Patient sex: M
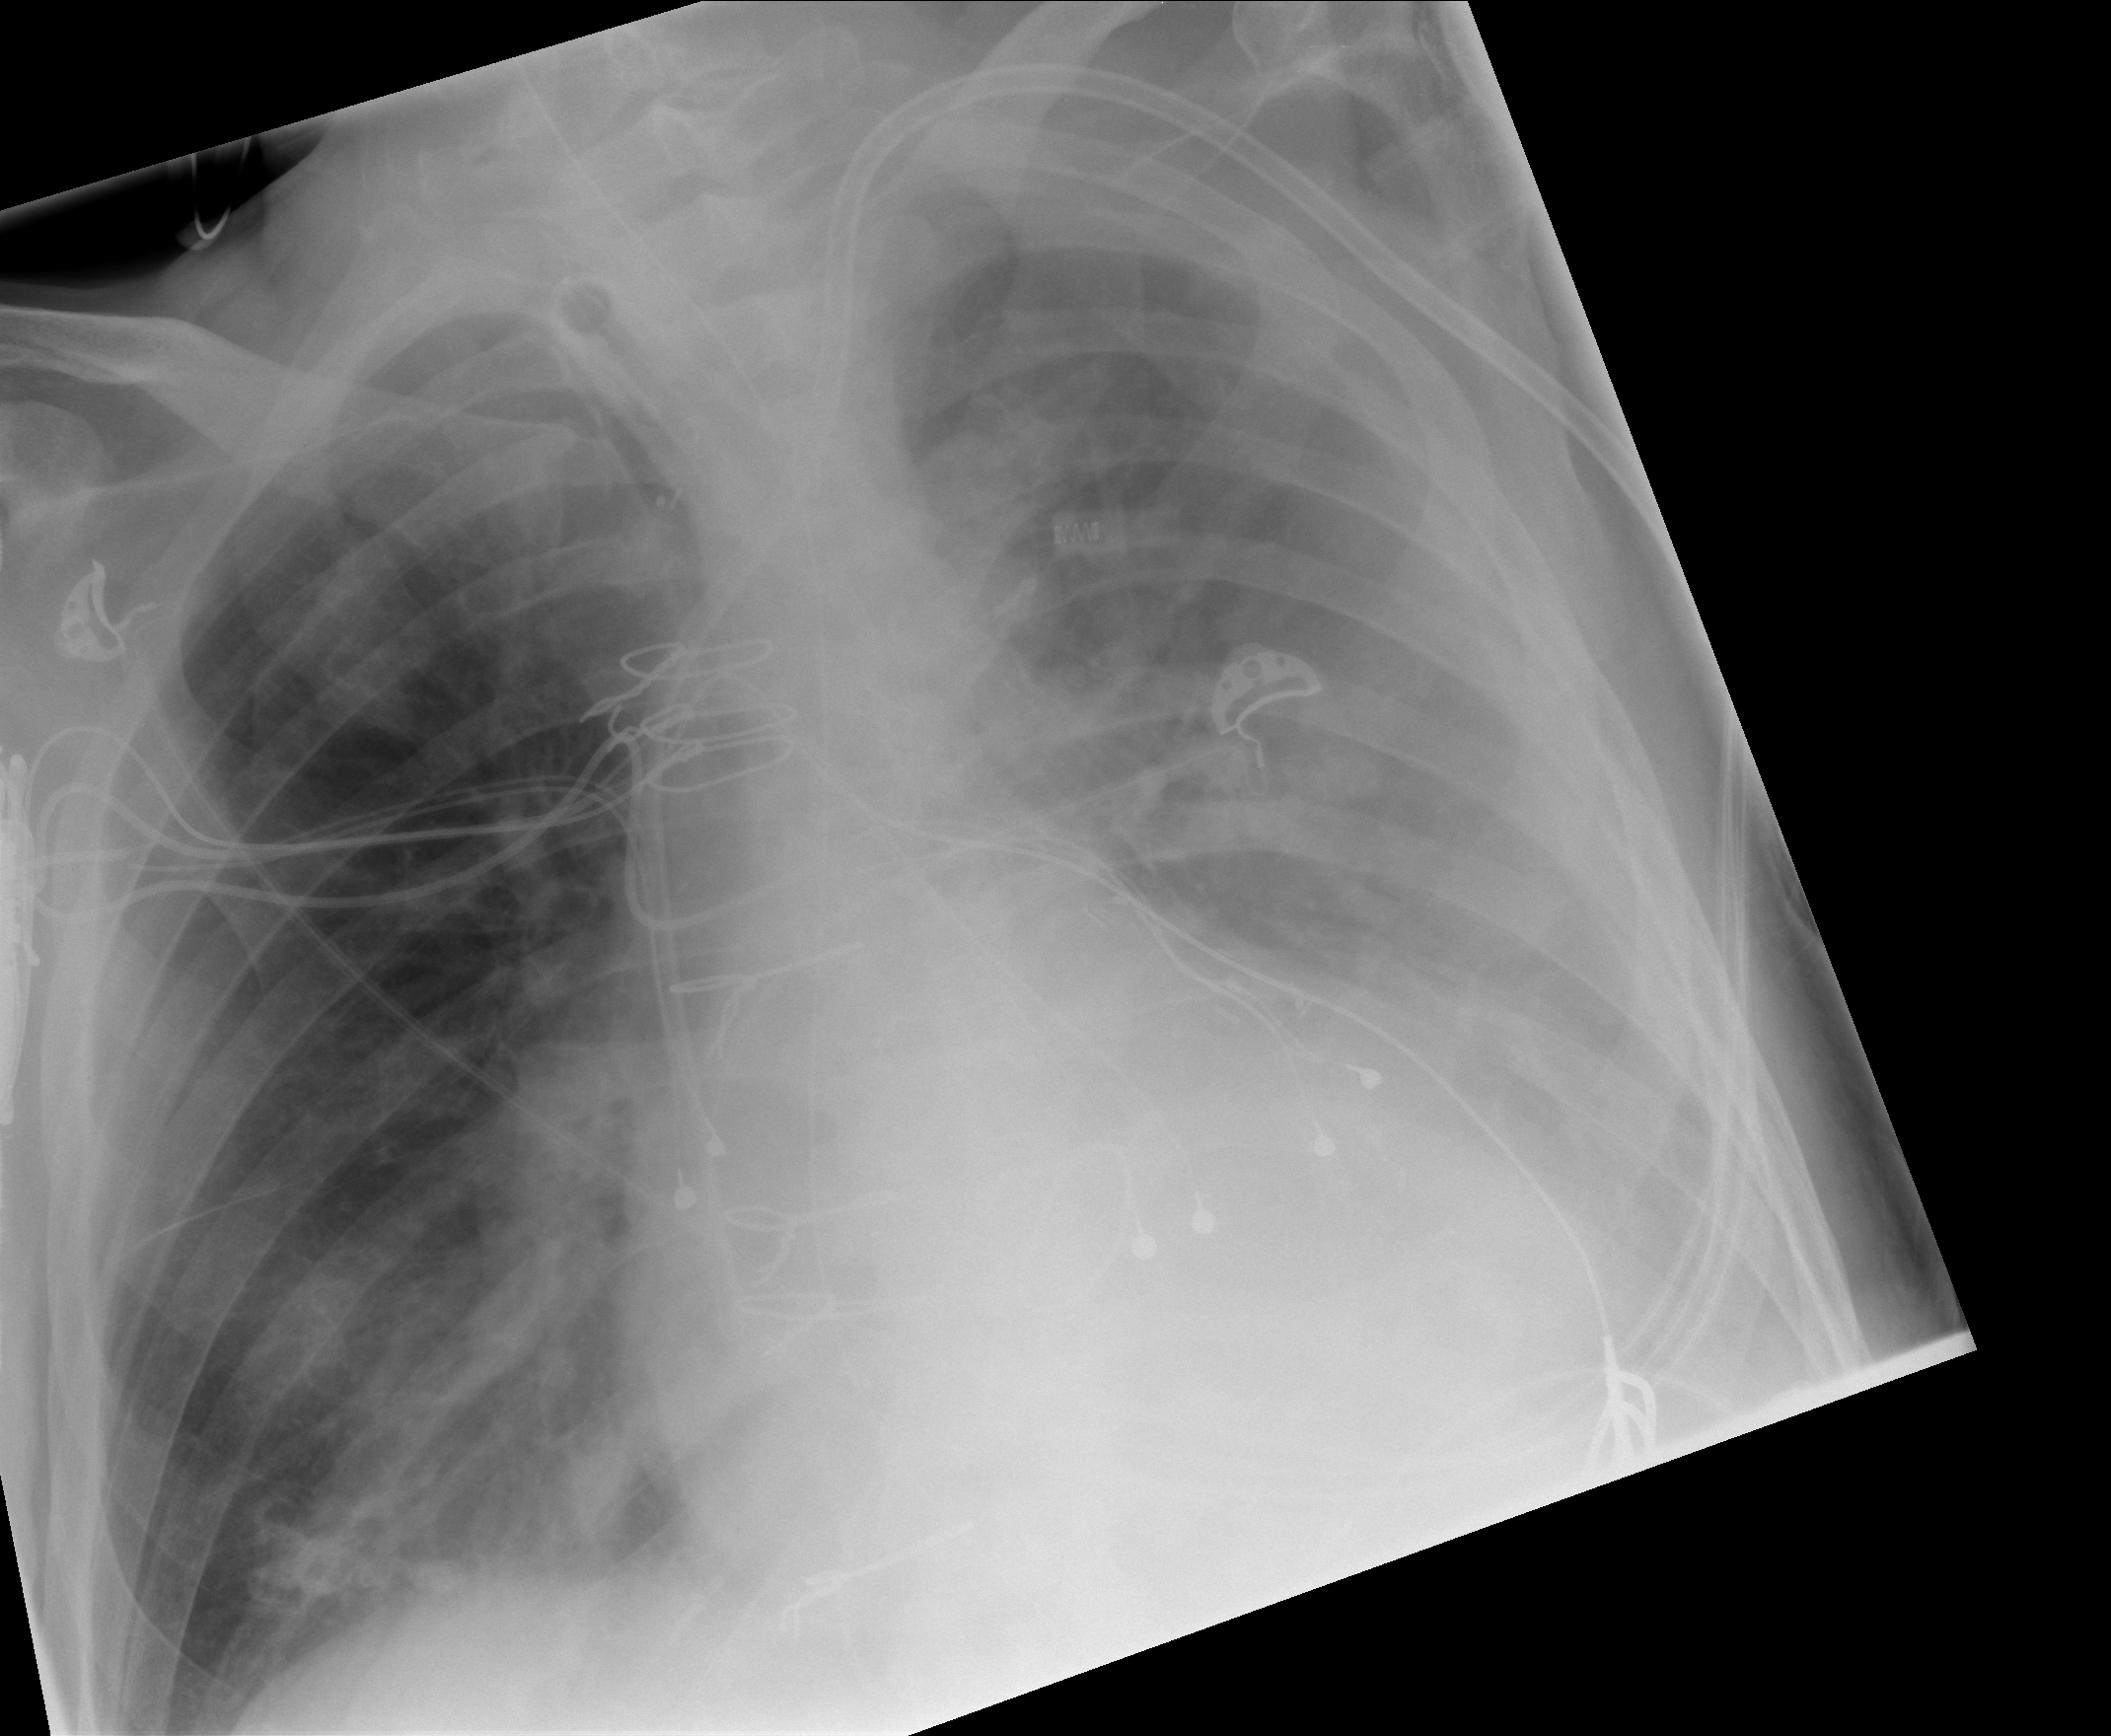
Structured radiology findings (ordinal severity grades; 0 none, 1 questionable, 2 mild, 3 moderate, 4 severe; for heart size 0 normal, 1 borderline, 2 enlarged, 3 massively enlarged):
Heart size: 2
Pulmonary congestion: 0
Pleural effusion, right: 0
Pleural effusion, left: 3
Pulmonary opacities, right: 2
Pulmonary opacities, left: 3
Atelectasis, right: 2
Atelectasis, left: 3